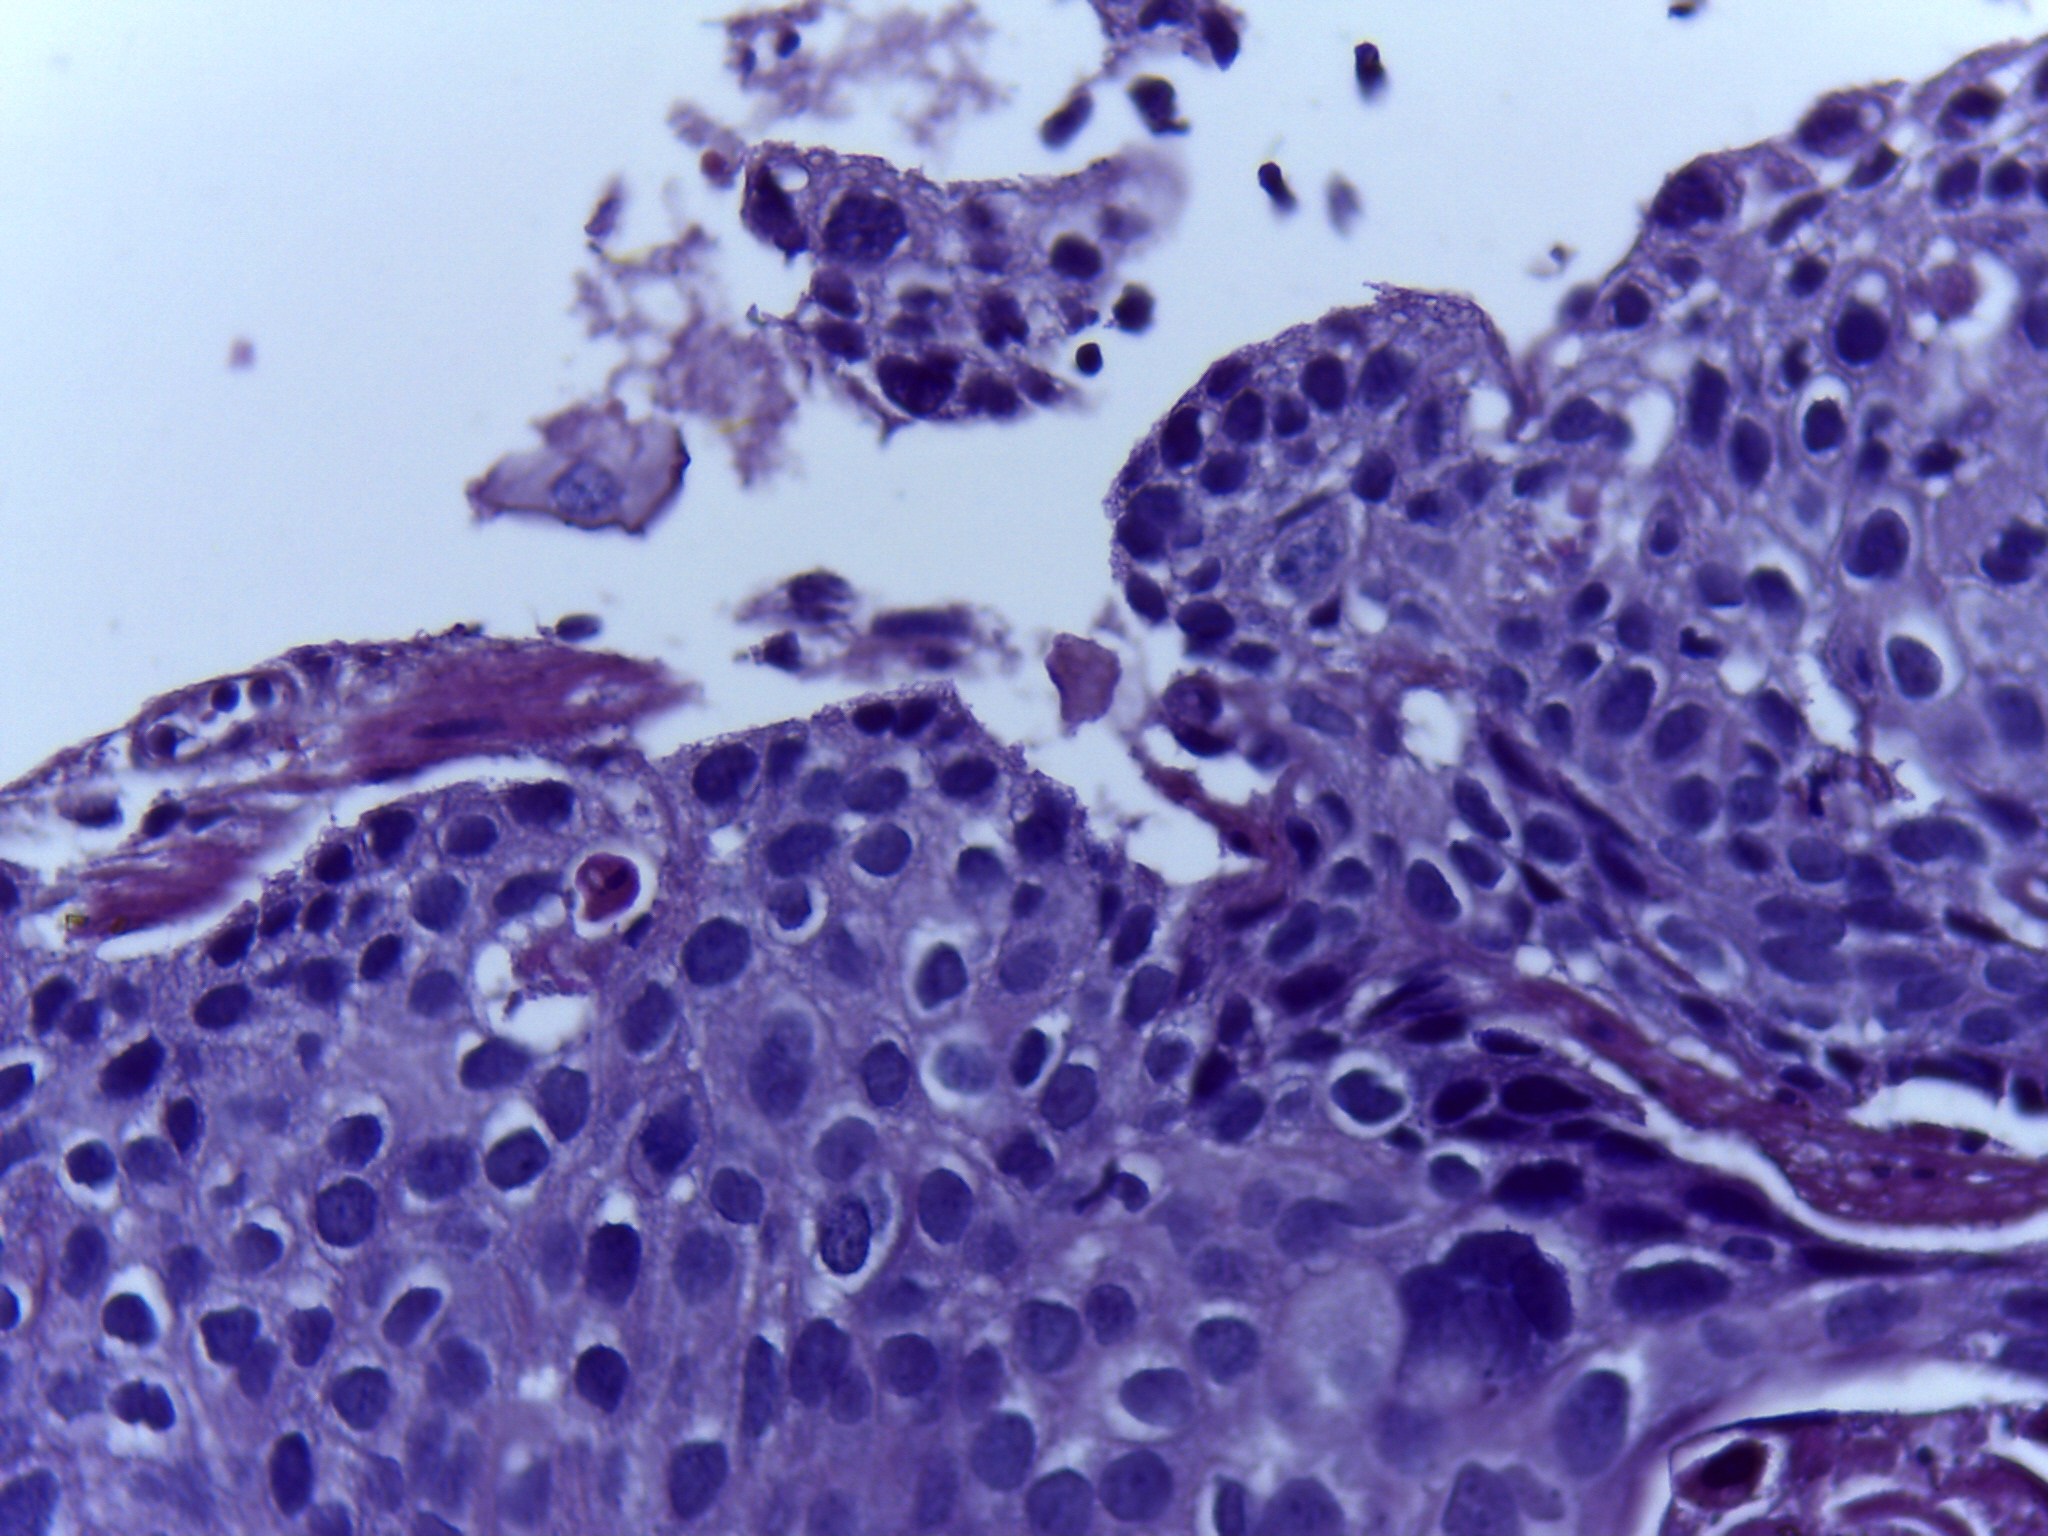
Diagnosis: OSCC